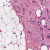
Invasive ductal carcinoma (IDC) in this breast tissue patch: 1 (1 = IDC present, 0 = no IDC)